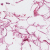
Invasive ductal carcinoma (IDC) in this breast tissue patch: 0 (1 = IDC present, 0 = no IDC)